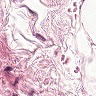
Metastatic tissue present: no